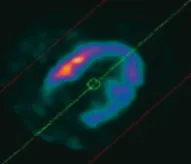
Clinical appearance of patient 2. (B) Histopathological findings of patient 2 (hematoxylin and eosin stain; original magnification x 100). Naked epithelioid cell granuloma with giant cells can be seen in the upper dermis.
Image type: pathology (h&e)